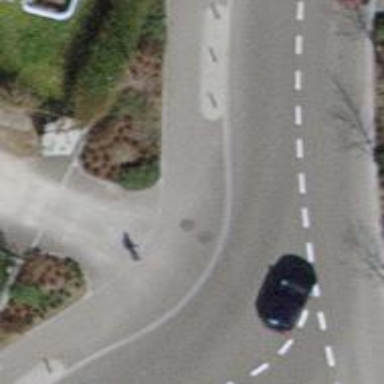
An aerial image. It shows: Sidewalk along the footway.